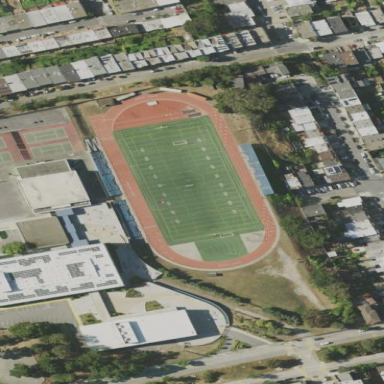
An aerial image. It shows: American football pitch for leisure and sport activities.